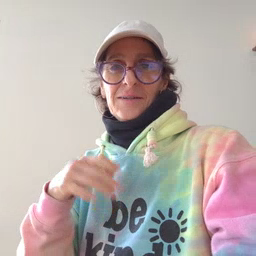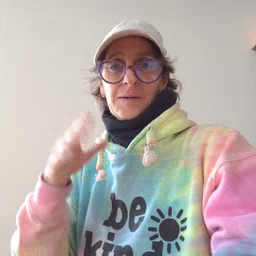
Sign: person